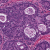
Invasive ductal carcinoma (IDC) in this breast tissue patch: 0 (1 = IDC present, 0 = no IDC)